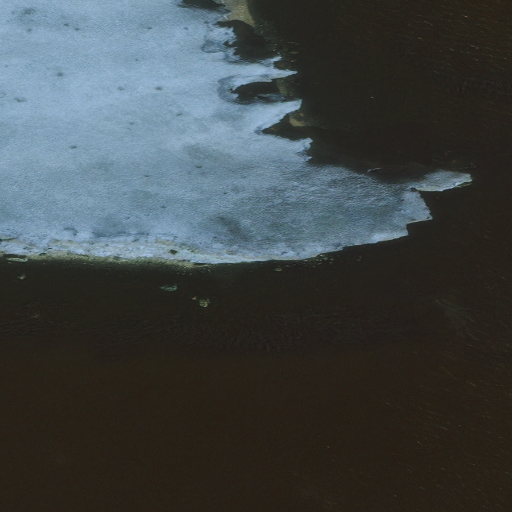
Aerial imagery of cape in Alaska named Cross Point containing only unknown